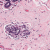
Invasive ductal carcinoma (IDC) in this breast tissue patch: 0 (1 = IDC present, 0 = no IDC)